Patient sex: F
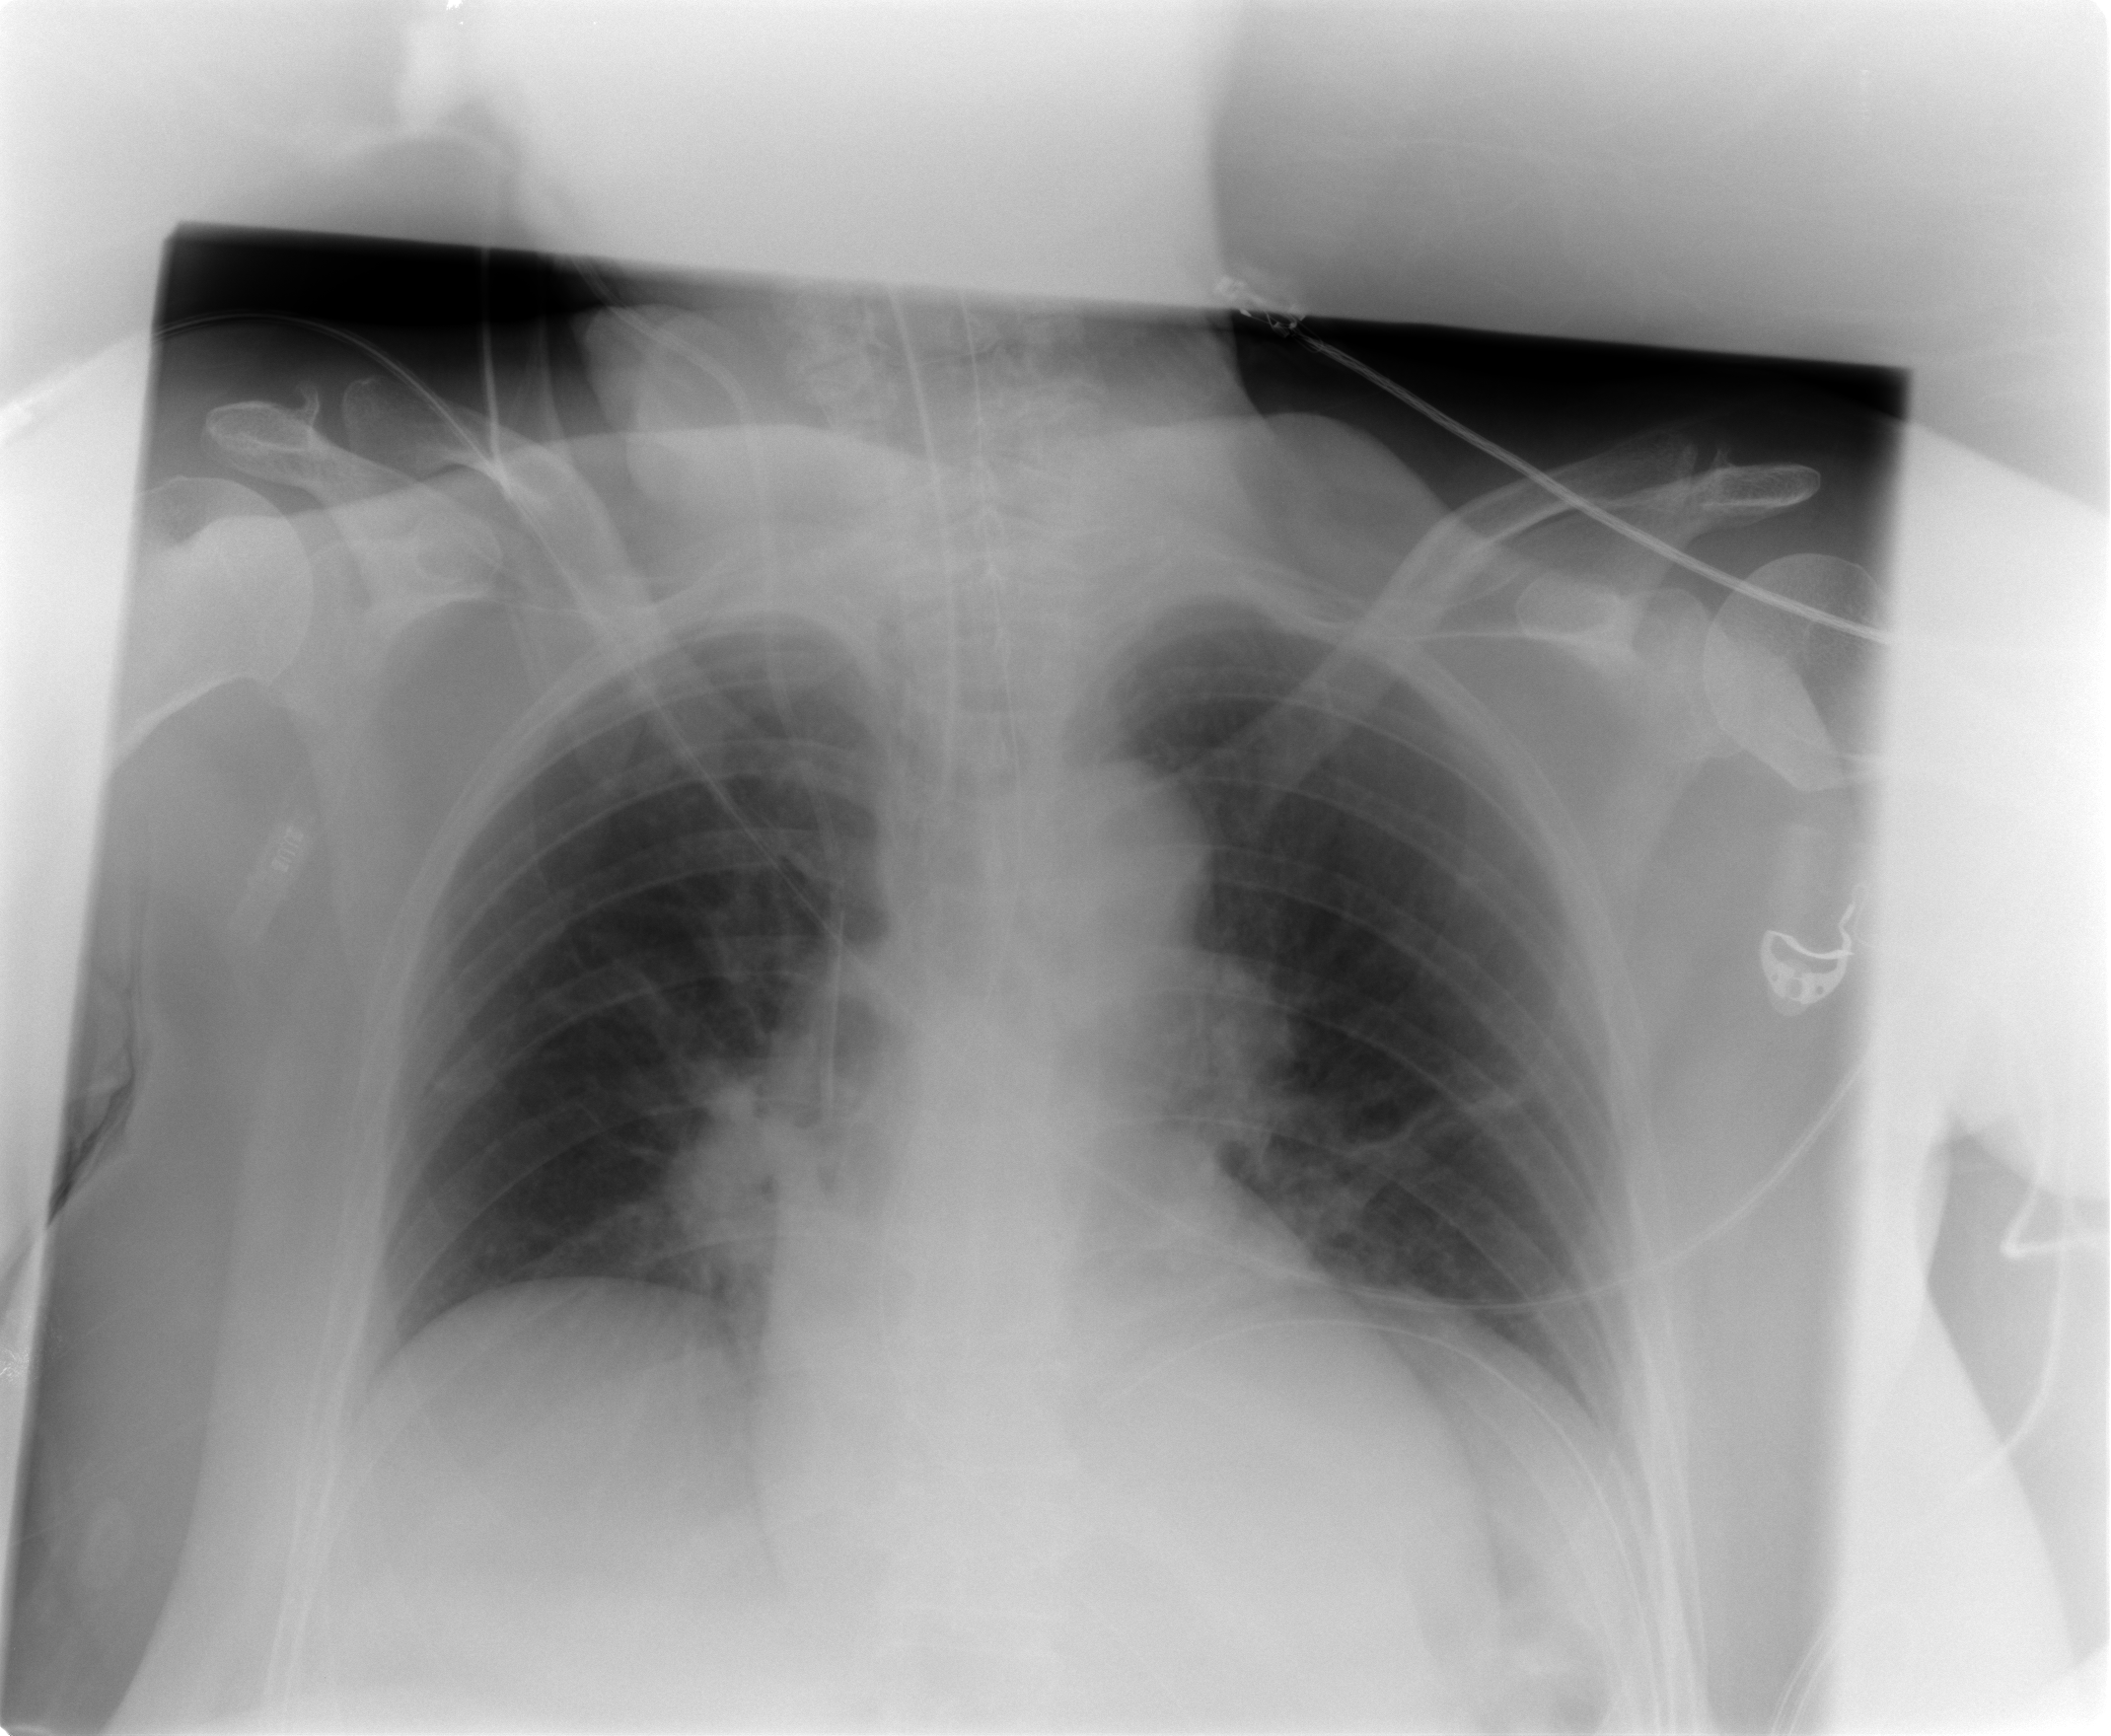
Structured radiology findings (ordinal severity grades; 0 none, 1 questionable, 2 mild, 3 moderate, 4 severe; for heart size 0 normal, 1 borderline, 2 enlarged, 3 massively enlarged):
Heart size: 1
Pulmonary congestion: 1
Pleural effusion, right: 0
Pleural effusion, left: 0
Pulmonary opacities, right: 0
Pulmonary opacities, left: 0
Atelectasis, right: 0
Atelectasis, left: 0